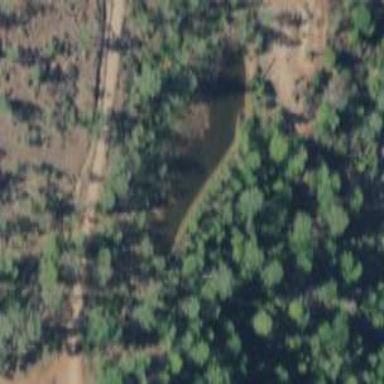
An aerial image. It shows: Peaceful pond surrounded by nature.